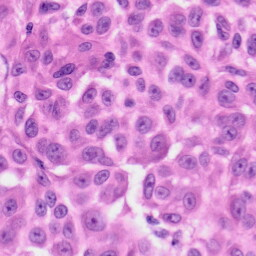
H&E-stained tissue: Skin